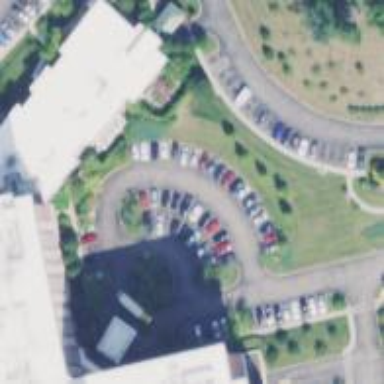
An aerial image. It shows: Nursing home building.